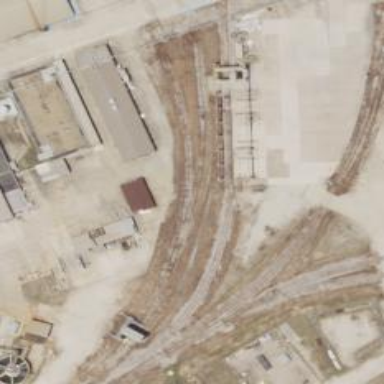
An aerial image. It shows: Rail spur service.